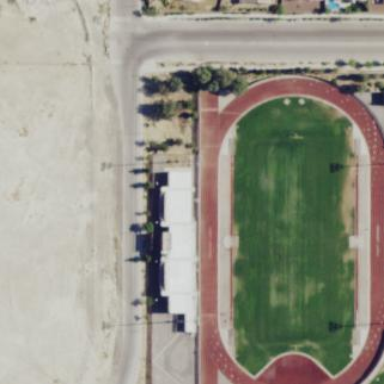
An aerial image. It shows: Multi-sport pitch for American football and other leisure activities.